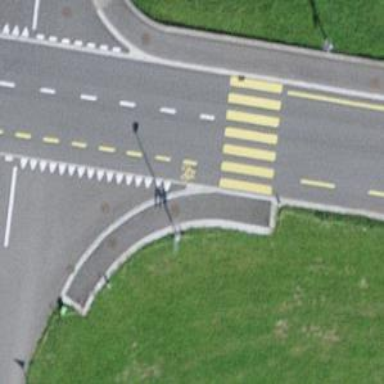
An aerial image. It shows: Uncontrolled road crossing.